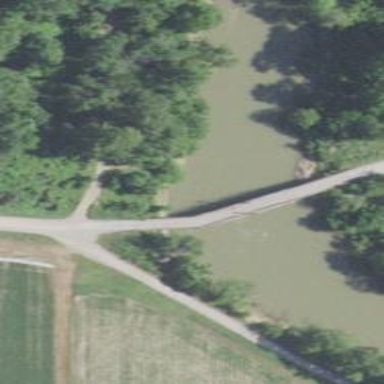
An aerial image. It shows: Unclassified road on bridge.